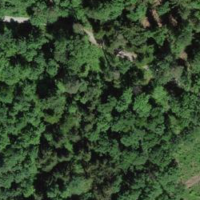
EUNIS habitat code: 53
Species observed at this site:
Pinus sylvestris
Corvus corone
Turdus merula
Passer montanus
Abies alba
Hirundo rustica
Milvus milvus
Passer domesticus
Delichon urbicum
Columba palumbus